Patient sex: F
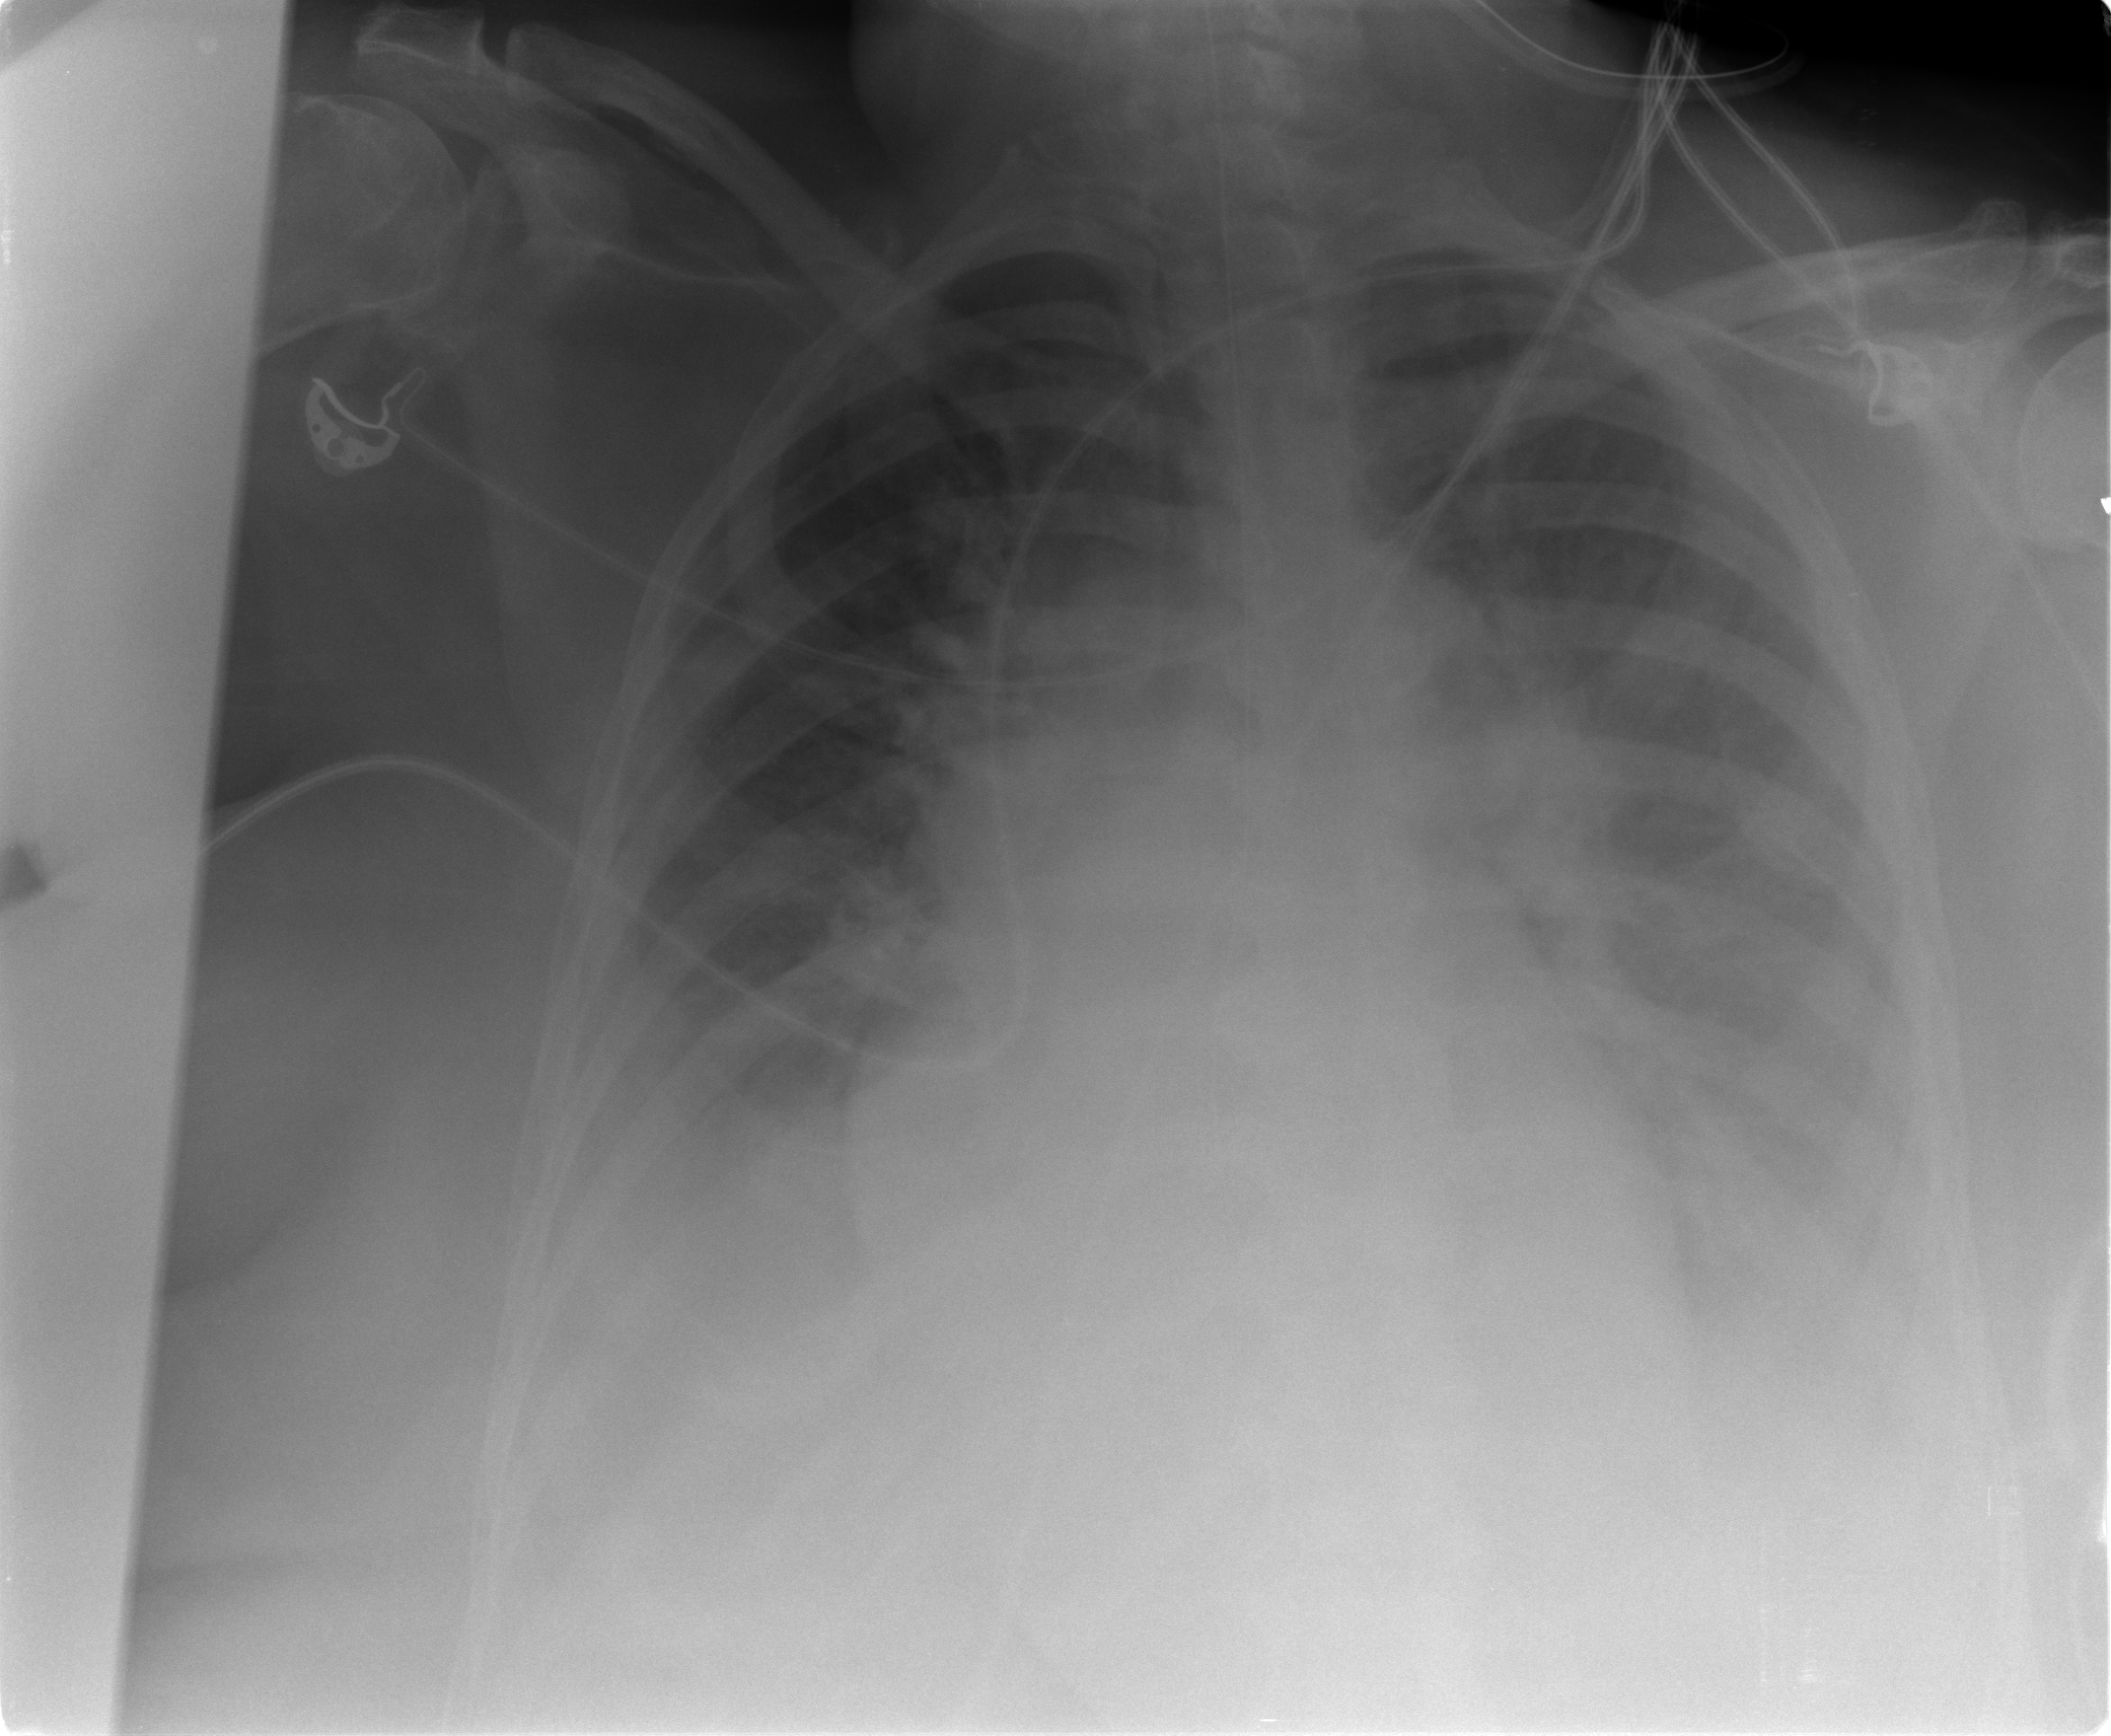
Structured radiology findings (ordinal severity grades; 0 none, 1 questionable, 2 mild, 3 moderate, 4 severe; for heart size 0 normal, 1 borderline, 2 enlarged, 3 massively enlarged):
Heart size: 2
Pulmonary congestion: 3
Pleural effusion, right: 3
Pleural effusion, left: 3
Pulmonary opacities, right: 2
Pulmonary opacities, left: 2
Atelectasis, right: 2
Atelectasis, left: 2